Question: I have a panel with a tap listener (red square) and, over it, a button (green). Something like this:

When the button is pressed I want to avoid the tap listener of the red square, but I cant find the way to do this. Could you help me?
This example is not exactly my code (im using controller, dataitems, etc) but is the same problem: <URL>
'''
Ext.Viewport.add({
xtype: 'panel',
height: 300,
width: 300,
style: 'background: #ff0000',
items: [{
xtype: 'panel',
height: 50,
width: 50,
style: 'background: #00ff00',
listeners: {
tap: function() {
console.log('green tapped');
},
element: 'element'
},
}],
listeners: {
tap: function() {
console.log('red tapped');
},
element: 'element'
},
});
'''
Thanks!
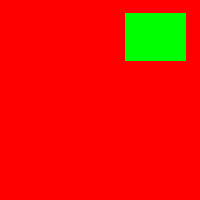
Answer: Just stop the propagation of the event in the function handling the tap event on the green panel:
'''
tap: function(btn, e) {
alert('green tapped');
e.stopPropagation();
},
'''
Hope this helps